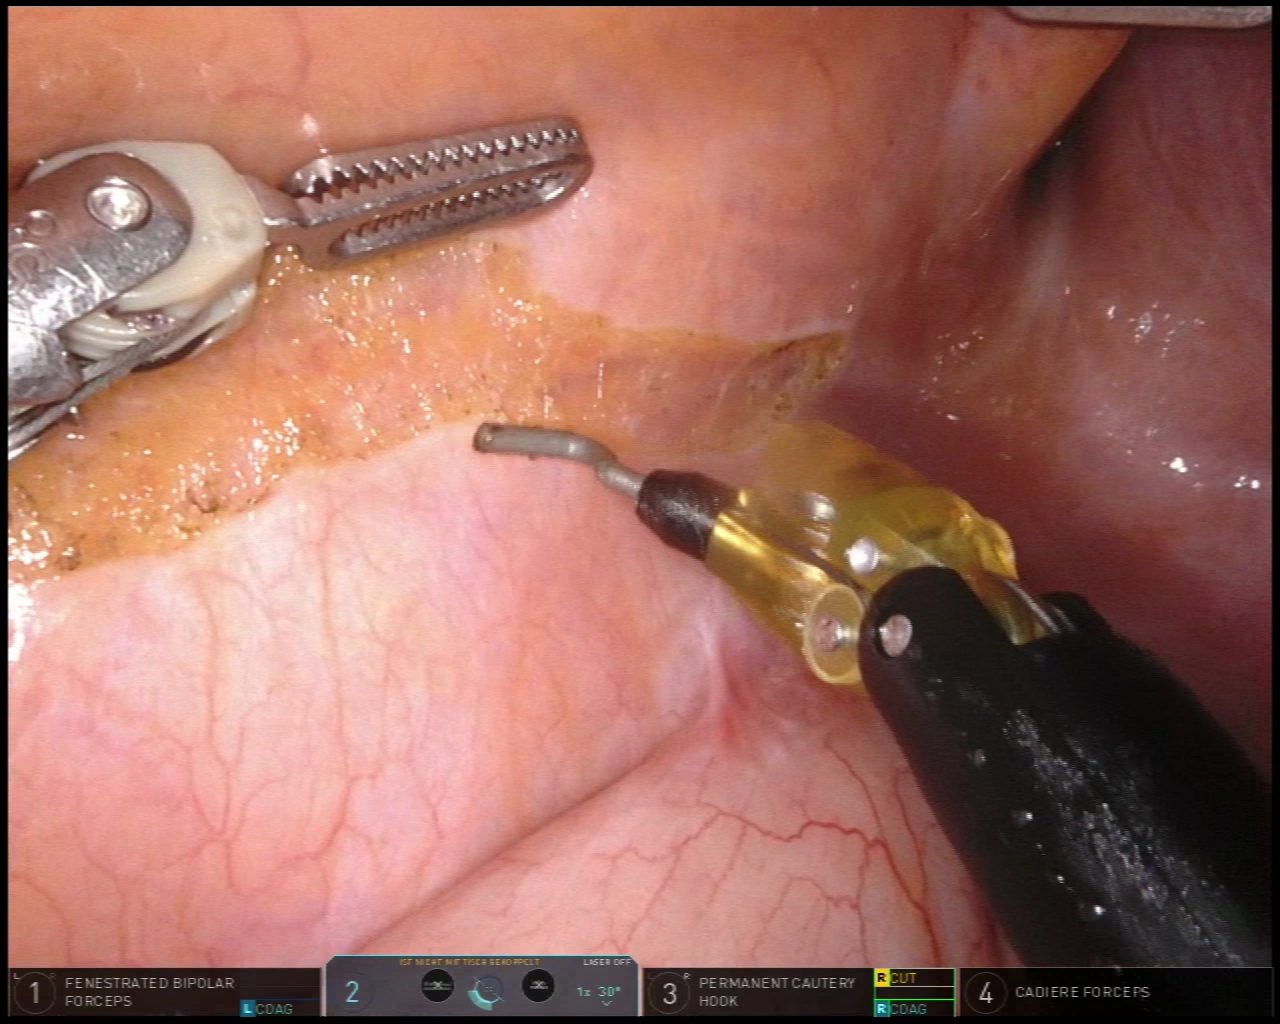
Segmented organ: small_intestine
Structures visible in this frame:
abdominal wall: yes
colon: no
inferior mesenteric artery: no
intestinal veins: no
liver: no
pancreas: no
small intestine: yes
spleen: no
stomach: no
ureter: no
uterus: no
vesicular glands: no